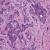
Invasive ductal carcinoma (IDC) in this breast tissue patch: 1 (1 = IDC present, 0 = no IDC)